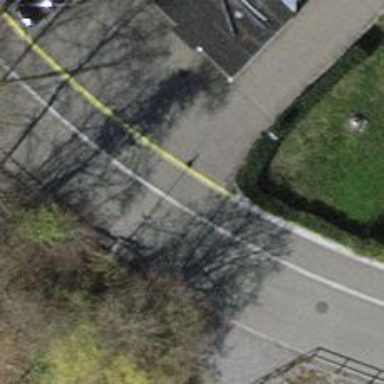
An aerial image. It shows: Asphalt sidewalk.